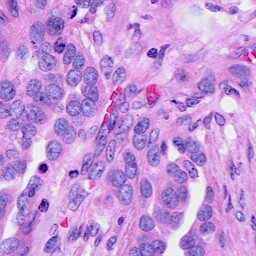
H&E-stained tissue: Ovarian